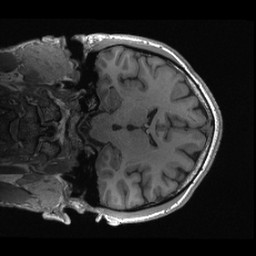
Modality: T1w
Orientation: coronal
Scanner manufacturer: siemens
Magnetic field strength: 3 T
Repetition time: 2.3 s
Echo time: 0.00285 s